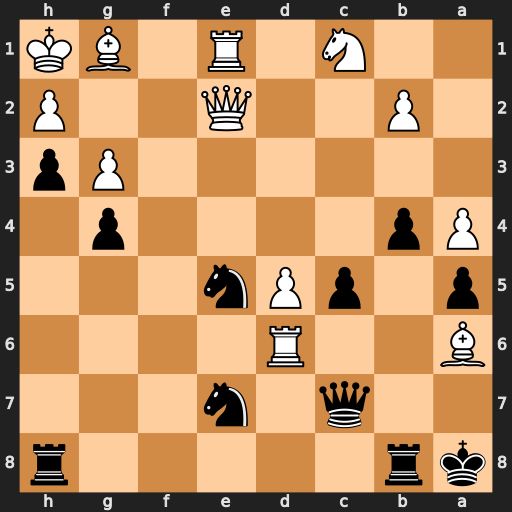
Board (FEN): kr5r/2q1n3/B2R4/p1pPn3/Pp4p1/6Pp/1P2Q2P/2N1R1BK
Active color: b
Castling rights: -
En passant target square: -
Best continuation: Qxd6 Qxe5 Qxa6